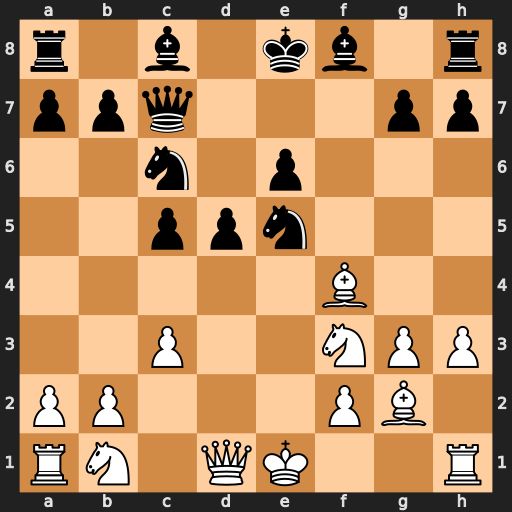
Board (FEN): r1b1kb1r/ppq3pp/2n1p3/2ppn3/5B2/2P2NPP/PP3PB1/RN1QK2R
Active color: w
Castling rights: KQkq
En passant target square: -
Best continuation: Nxe5 Nxe5 Qh5+ Qf7 Qxe5